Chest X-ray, PA view. Patient: 60 years old, sex M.
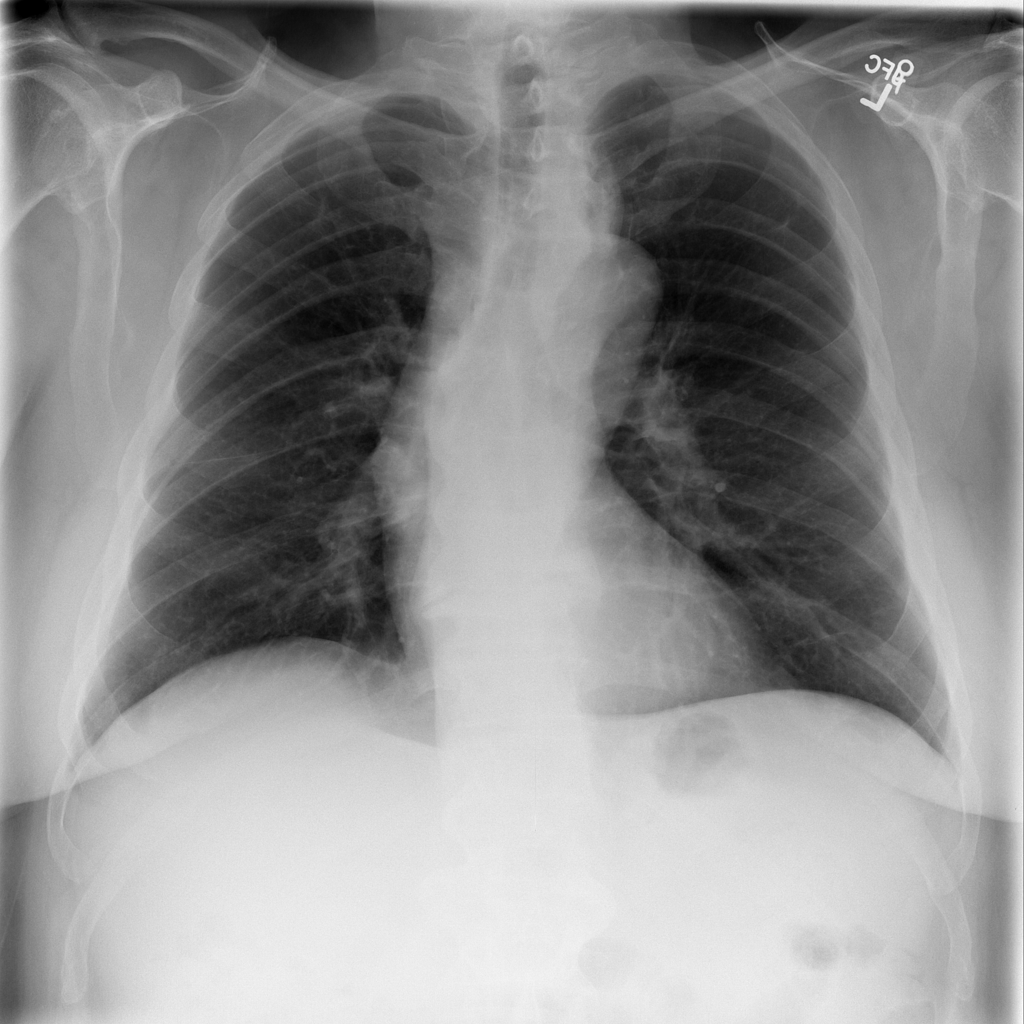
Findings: No Finding